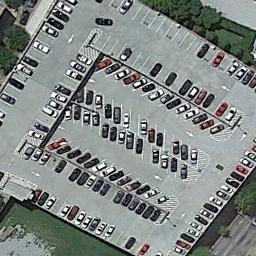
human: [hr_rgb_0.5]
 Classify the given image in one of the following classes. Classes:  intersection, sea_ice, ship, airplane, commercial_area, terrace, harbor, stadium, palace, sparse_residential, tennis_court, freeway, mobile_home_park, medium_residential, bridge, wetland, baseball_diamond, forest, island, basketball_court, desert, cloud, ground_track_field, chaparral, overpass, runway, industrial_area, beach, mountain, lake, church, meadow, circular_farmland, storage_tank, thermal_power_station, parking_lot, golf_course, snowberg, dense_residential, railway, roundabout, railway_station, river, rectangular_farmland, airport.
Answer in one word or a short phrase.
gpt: parking_lot